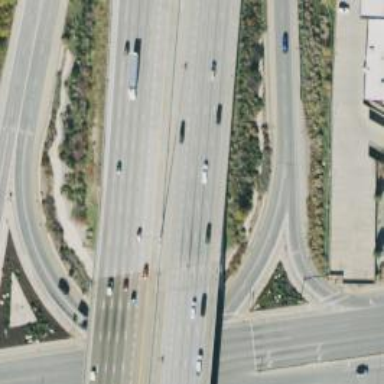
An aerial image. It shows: Bridge over motorway.